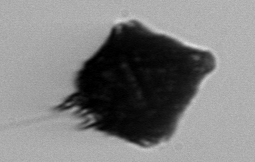
Label: Gonyaulax